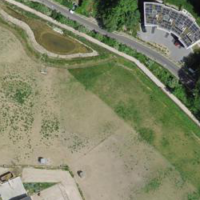
EUNIS habitat code: 25
Species observed at this site:
Prunus spinosa